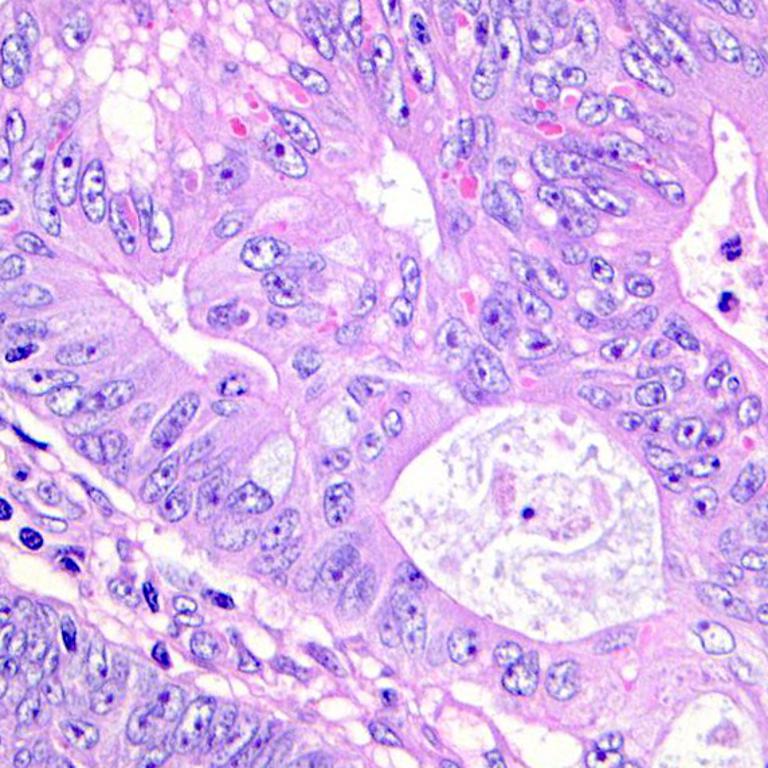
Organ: colon
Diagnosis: adenocarcinomas